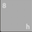
Piece: xx